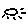
Label: sun